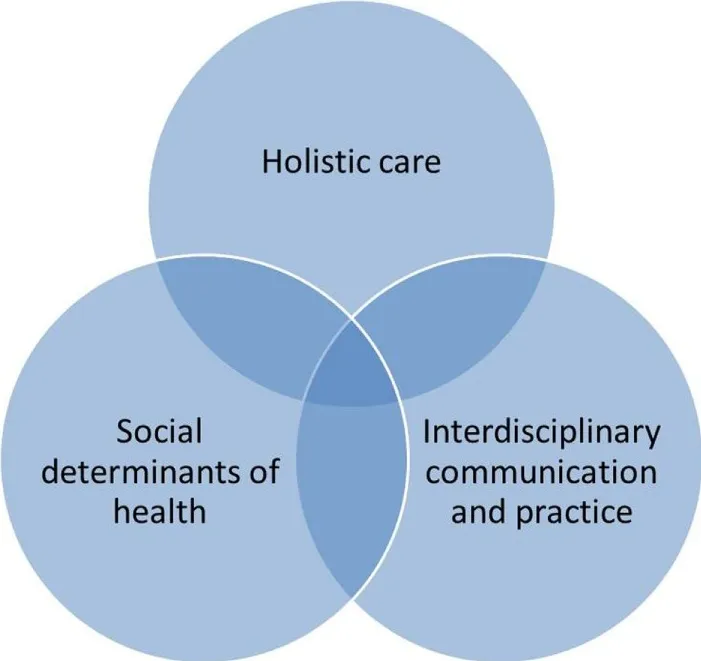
Global Health Definition.
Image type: chart (chart)